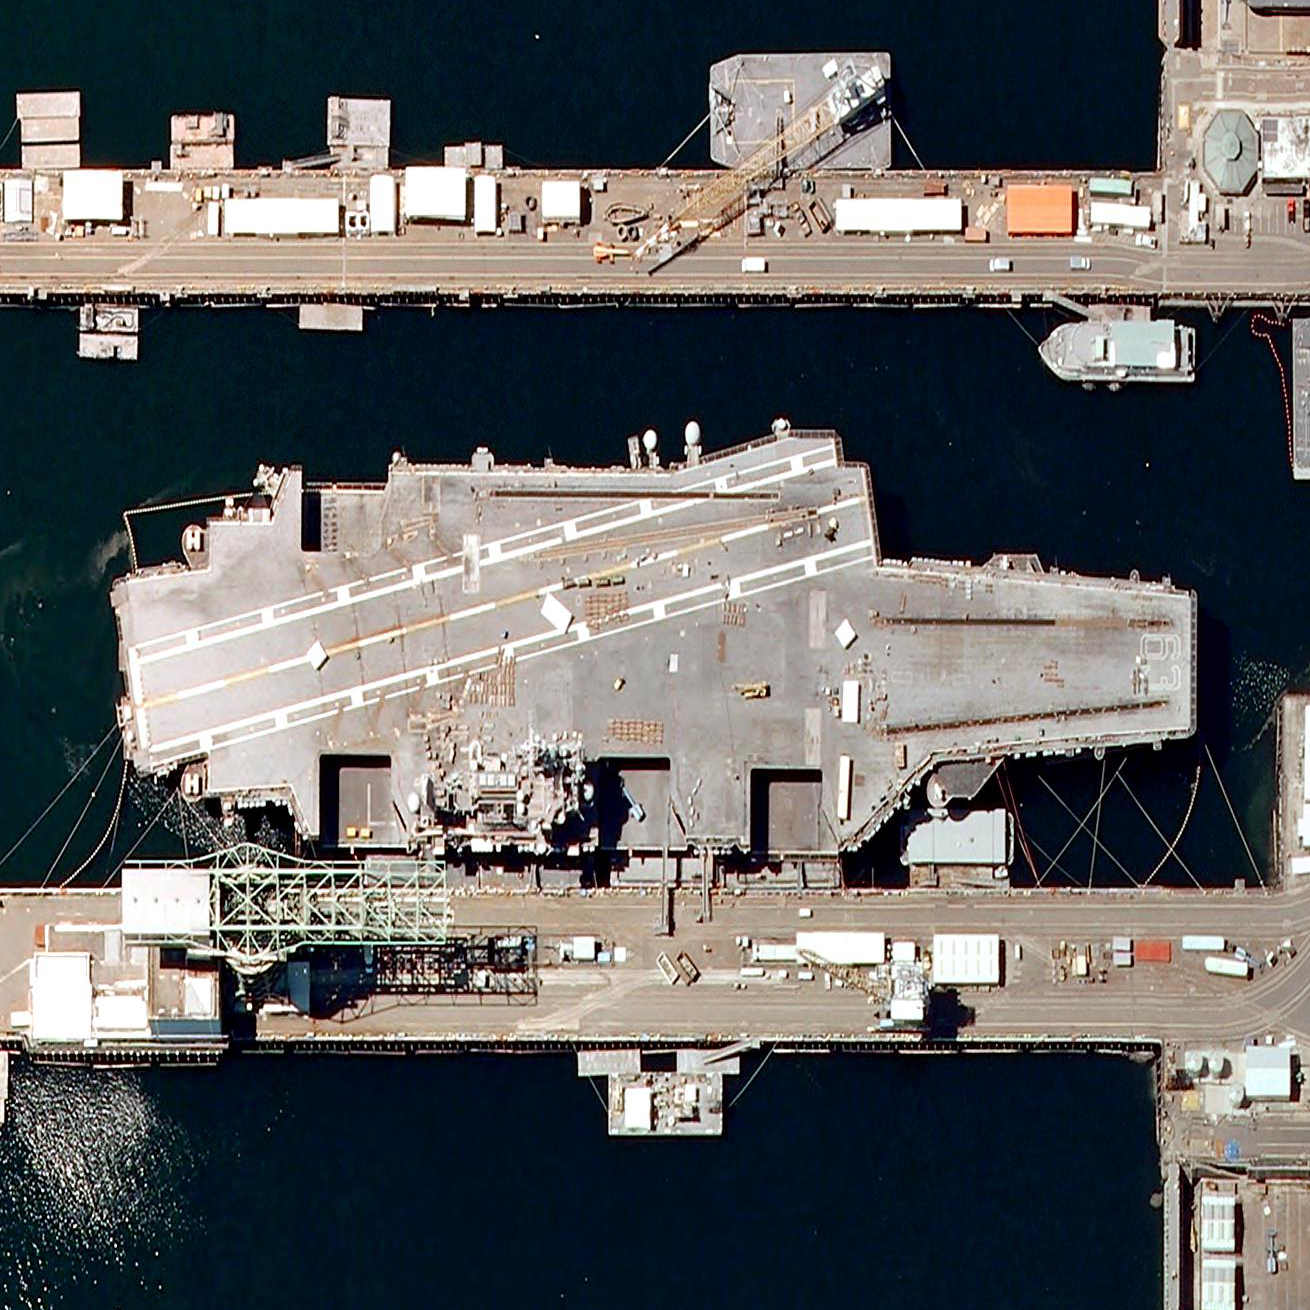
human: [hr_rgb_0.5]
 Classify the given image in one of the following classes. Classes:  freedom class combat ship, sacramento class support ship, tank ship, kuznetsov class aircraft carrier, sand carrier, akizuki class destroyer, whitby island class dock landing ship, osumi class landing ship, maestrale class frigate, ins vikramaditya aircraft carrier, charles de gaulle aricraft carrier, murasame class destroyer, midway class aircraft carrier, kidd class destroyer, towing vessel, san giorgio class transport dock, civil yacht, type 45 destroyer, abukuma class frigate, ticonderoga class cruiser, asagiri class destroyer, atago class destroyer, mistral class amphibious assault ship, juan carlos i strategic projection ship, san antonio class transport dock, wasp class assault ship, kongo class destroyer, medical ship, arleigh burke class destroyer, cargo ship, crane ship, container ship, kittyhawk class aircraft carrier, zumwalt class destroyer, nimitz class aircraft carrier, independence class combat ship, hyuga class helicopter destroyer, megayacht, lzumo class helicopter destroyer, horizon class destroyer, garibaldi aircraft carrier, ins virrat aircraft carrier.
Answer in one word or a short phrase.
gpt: KittyHawk class aircraft carrier